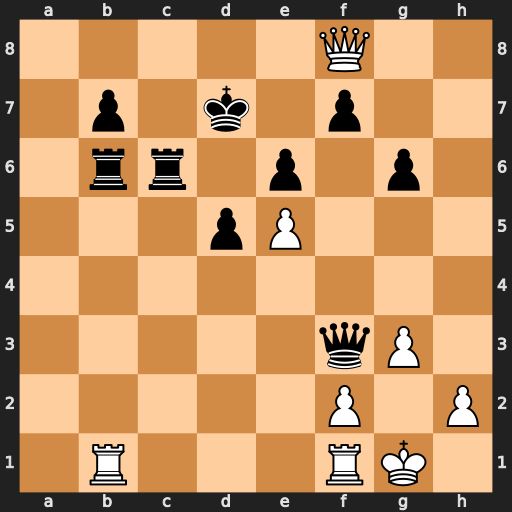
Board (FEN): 5Q2/1p1k1p2/1rr1p1p1/3pP3/8/5qP1/5P1P/1R3RK1
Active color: w
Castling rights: -
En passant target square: -
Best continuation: Rxb6 Rxb6 Rc1 Rc6 Rb1 b6 Ra1